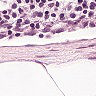
Metastatic tissue present: no